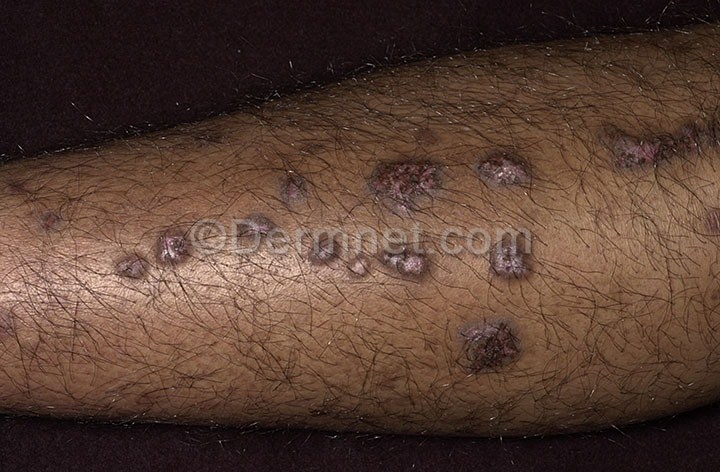
Disease: Psoriasis pictures Lichen Planus and related diseases